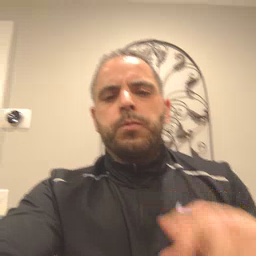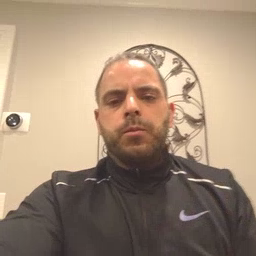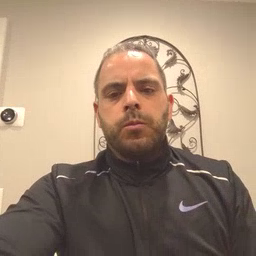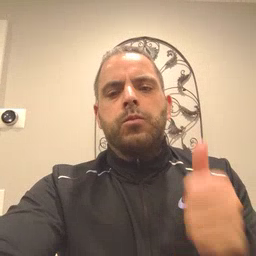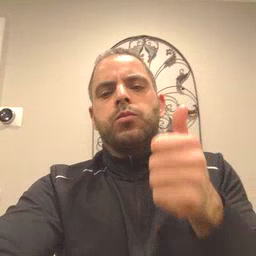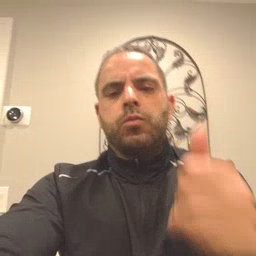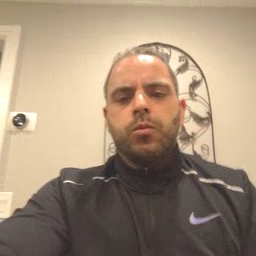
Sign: yourself